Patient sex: F
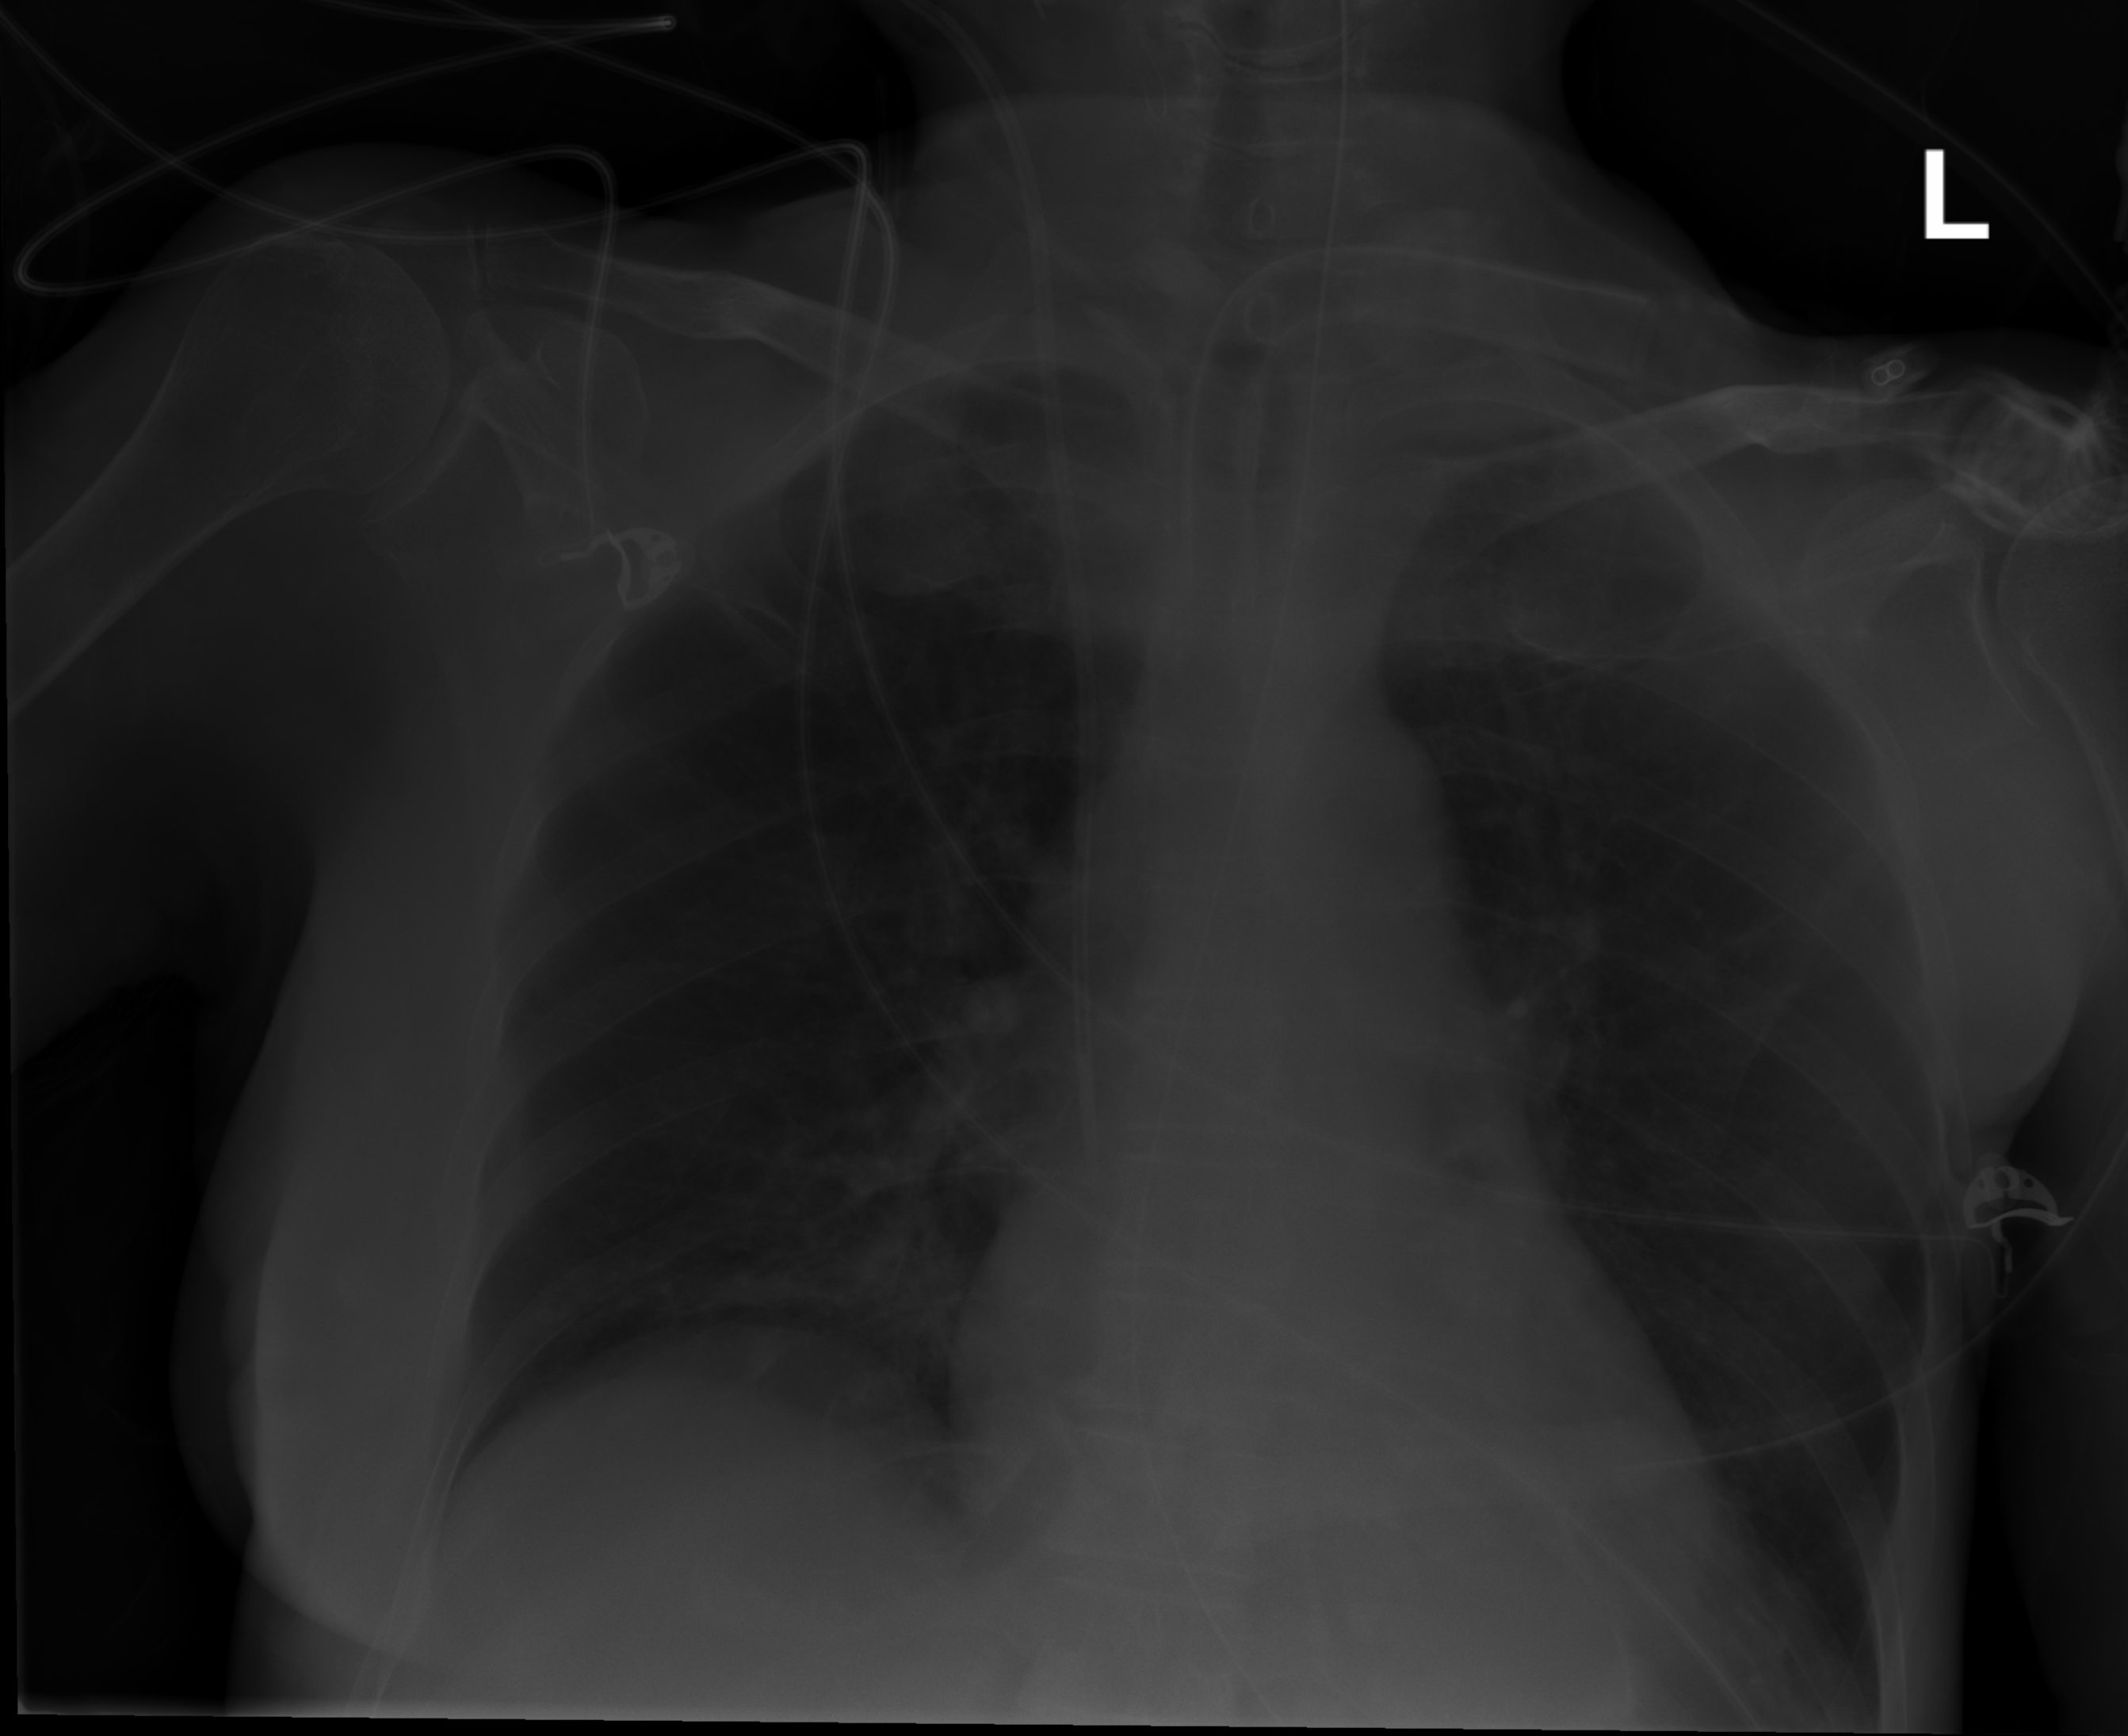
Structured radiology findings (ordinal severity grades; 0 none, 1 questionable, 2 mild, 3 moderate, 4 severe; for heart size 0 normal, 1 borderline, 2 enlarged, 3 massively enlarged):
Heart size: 0
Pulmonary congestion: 0
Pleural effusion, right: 2
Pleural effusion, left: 2
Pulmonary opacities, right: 0
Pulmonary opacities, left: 0
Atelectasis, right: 2
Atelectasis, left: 1